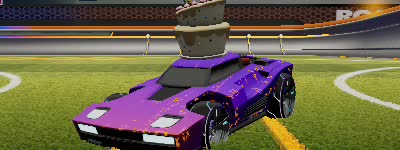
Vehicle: breakout